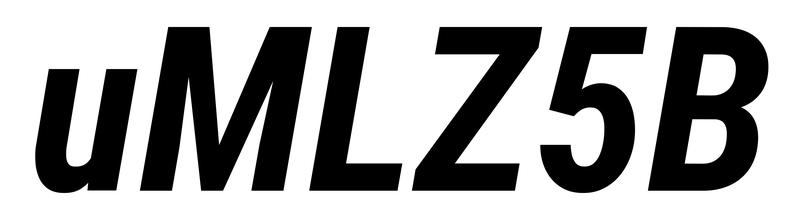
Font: Roboto-Italic_Condensed_Bold_Italic